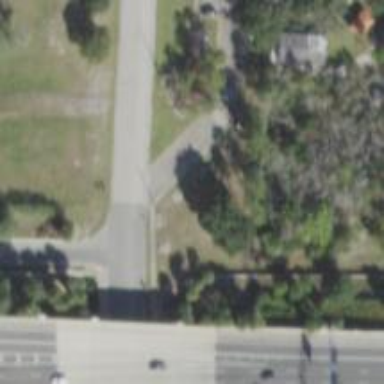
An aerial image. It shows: Unclassified asphalt road with sidewalk on the left side.